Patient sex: F
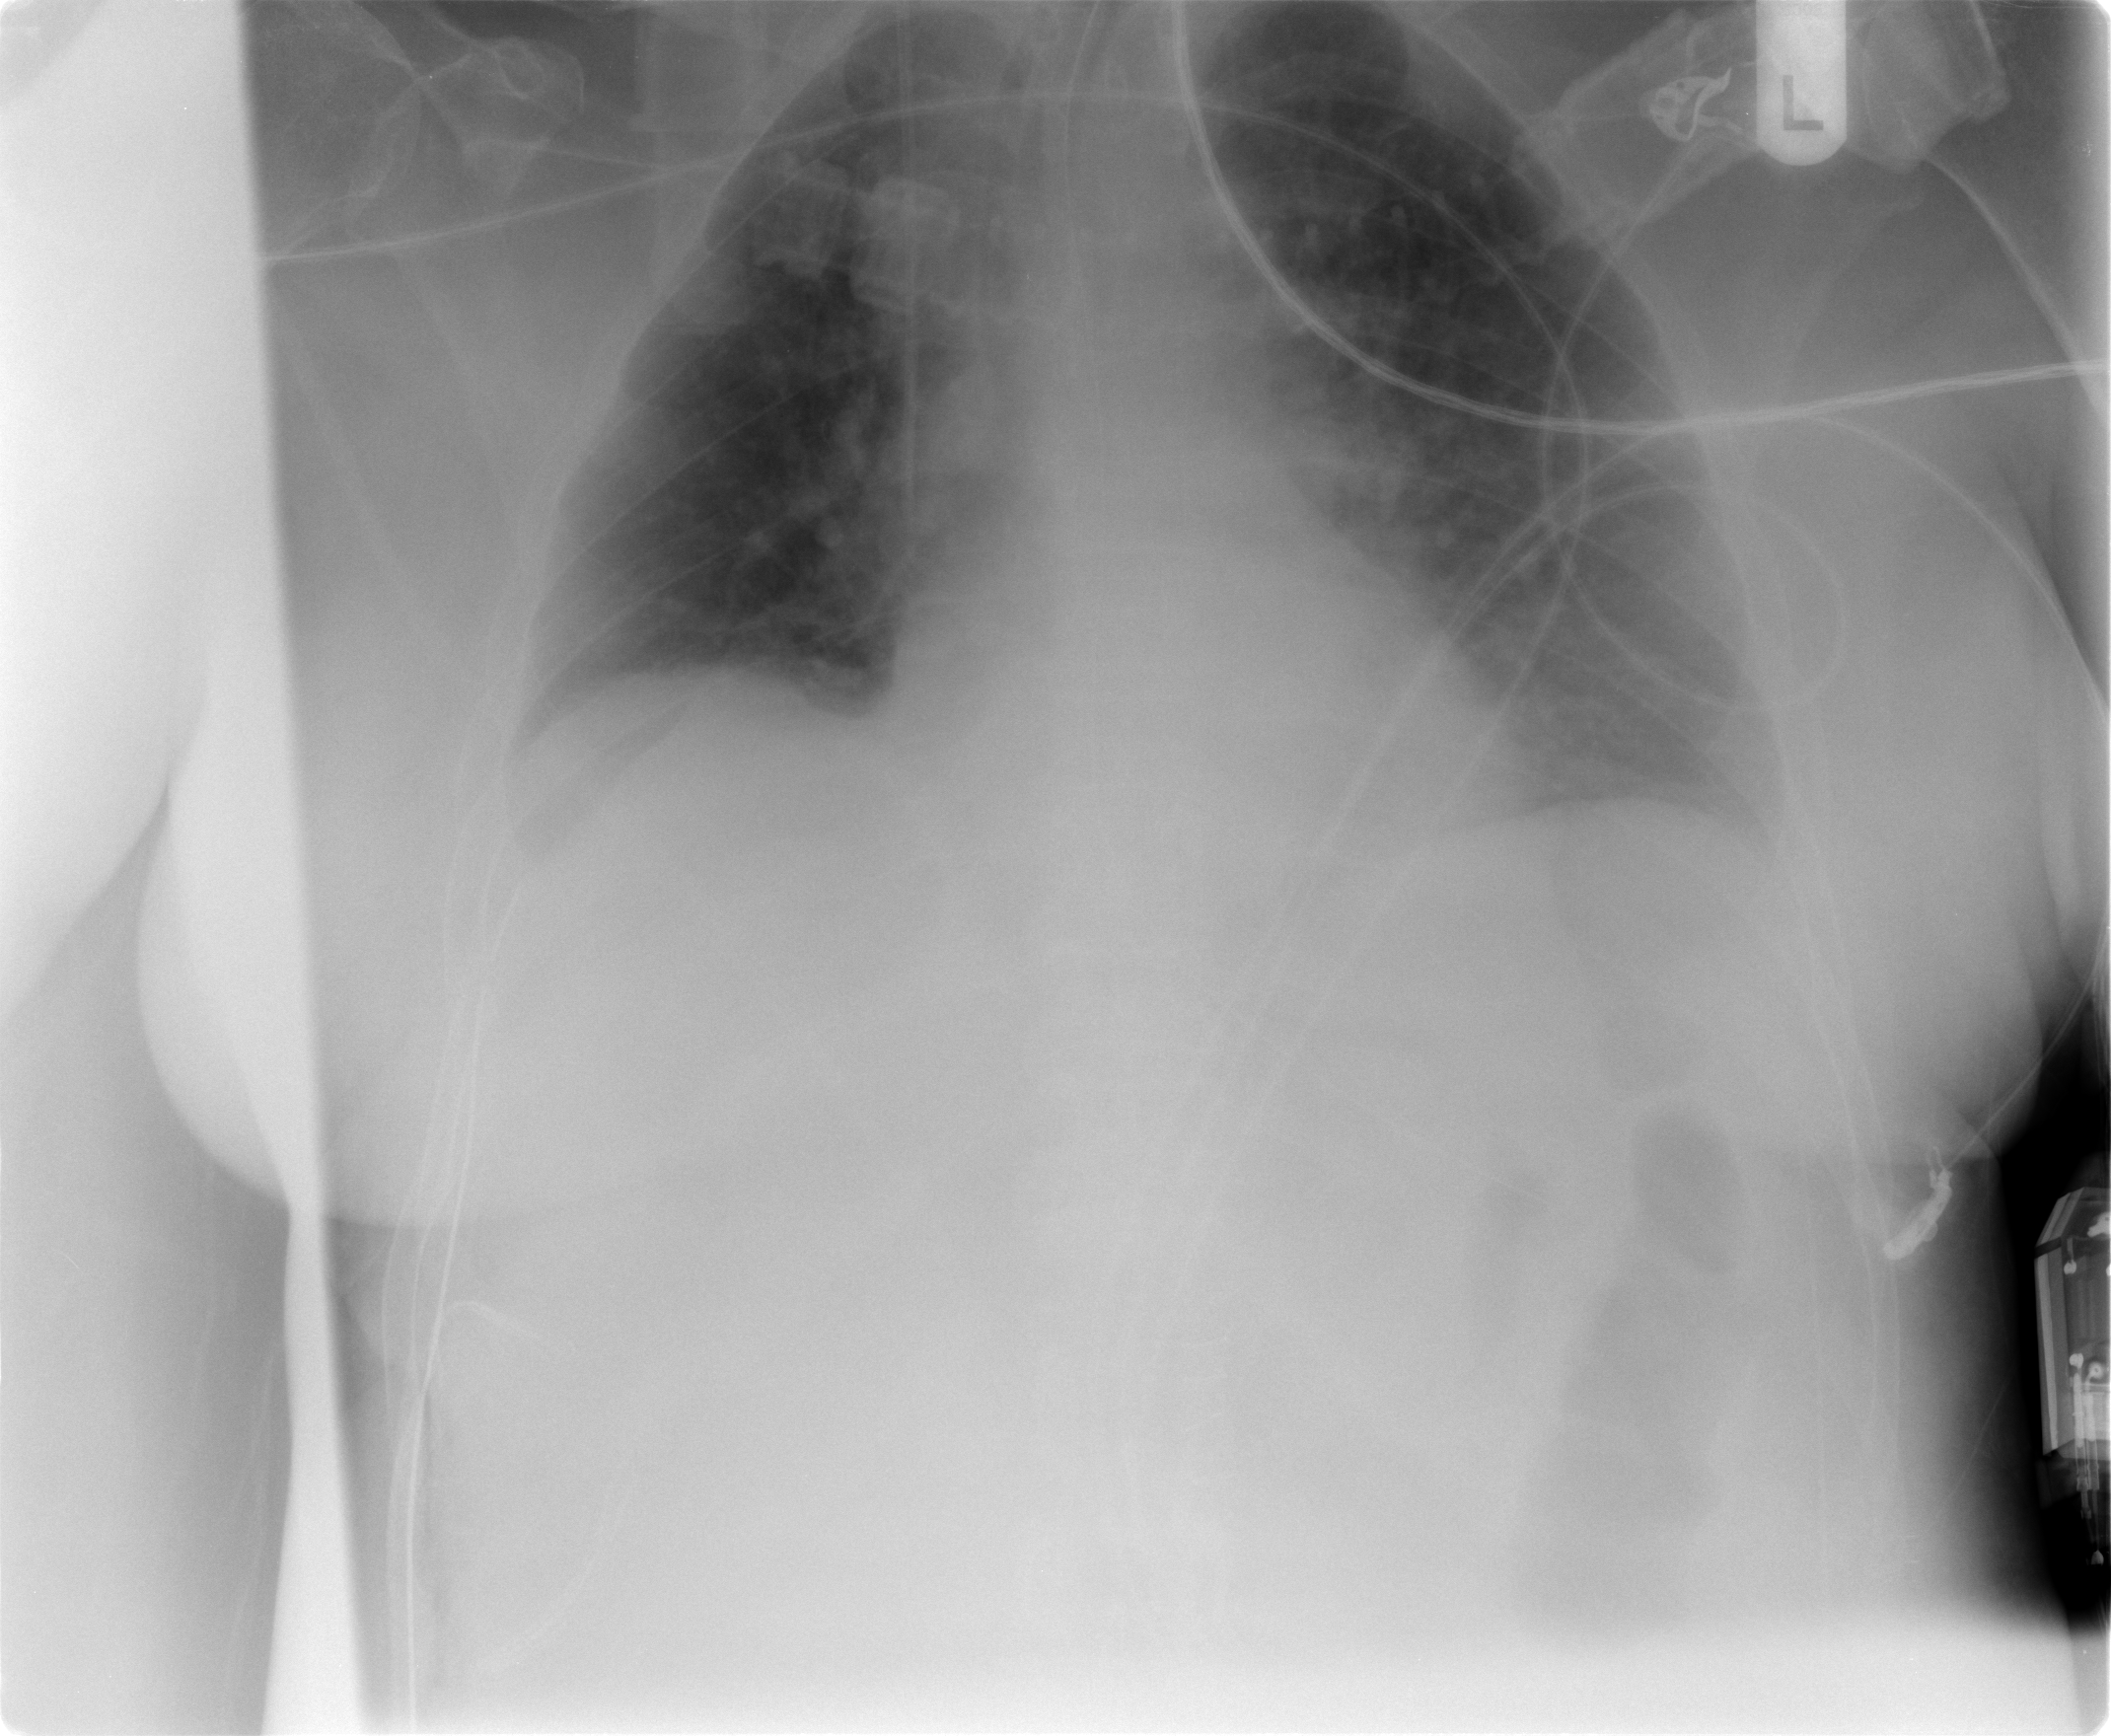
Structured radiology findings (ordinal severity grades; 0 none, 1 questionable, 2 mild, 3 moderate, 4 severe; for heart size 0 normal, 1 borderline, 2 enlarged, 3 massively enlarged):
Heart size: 0
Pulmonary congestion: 0
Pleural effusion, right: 1
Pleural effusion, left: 0
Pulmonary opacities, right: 0
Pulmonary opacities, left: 0
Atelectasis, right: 0
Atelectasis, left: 0